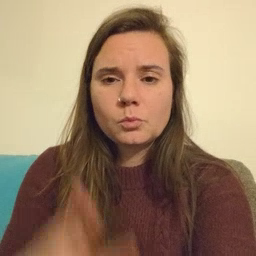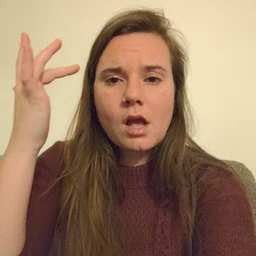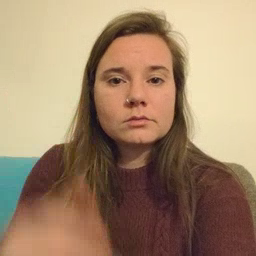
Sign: why